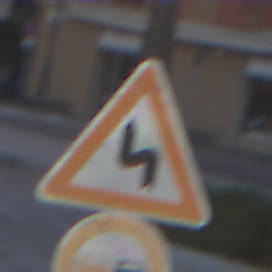
Verkehrszeichen: DoppelkurveZunaechstLinks
Zusatzzeichen unten: Ueberholverbot
Umgebung: Outdoor, Urban
Tageszeit: SunriseSunset
Wetter: PartlyCloudy
Licht: Natural
Jahreszeit: NotSpecified
Kontrast: LowContrast